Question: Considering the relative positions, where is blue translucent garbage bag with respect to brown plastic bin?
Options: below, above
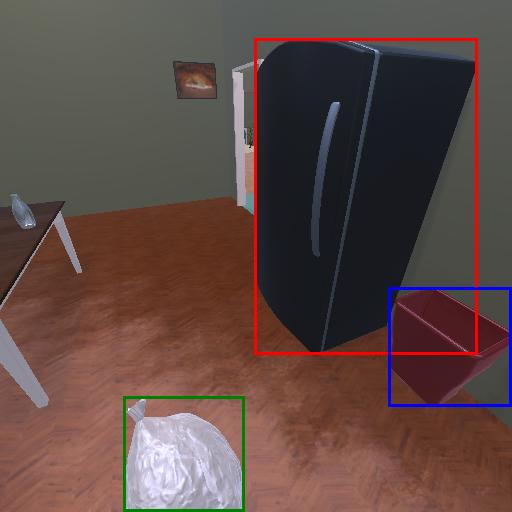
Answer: below